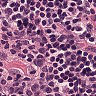
Metastatic tissue present: no